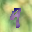
Label: 9